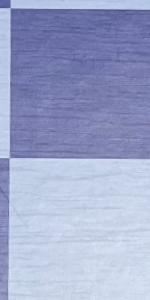
Label: Empty